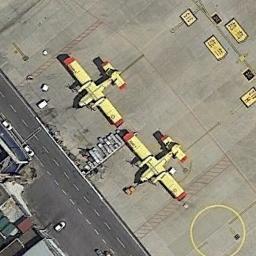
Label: airplane